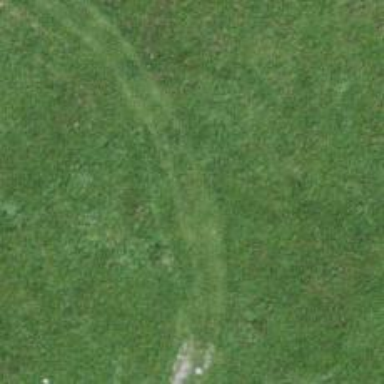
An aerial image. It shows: Unpaved track with grade 5 track type.